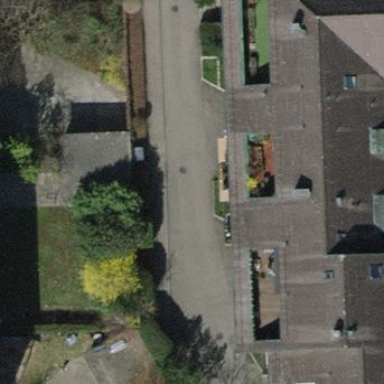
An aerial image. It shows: Residential garden area classified as leisure land.